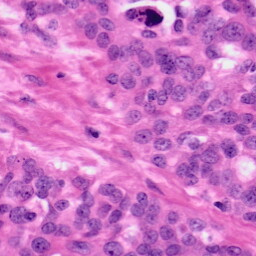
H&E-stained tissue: Ovarian